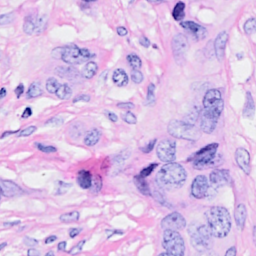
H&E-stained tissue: Breast